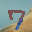
Label: 7